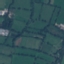
Label: Pasture